Question: I am working on a requirement where I need to have a TableView with two columns which should not be independent of each other. So I am not looking for two TableViews which scroll independently instead single TableView with two columns which can scroll together. In each of the column I again need to fill up data and a screenshot.
So as far now I have modified the code in the cellForRowAtIndexPath:
'''
- (UITableViewCell *)tableView:(UITableView *)tableView cellForRowAtIndexPath:(NSIndexPath *)indexPath
{
static NSString *CellIdentifier = @"Cell";
static NSString *secondCellIdentifier = @"Cell2";
UITableViewCell *cell = [tableView dequeueReusableCellWithIdentifier:CellIdentifier];
if (cell == nil) {
cell = [[[UITableViewCell alloc] initWithStyle:UITableViewCellStyleDefault reuseIdentifier:CellIdentifier] autorelease];
}
UITableViewCell *cell2 = [tableView dequeueReusableCellWithIdentifier:secondCellIdentifier];
if (cell2 == nil) {
cell2 = [[[UITableViewCell alloc] initWithStyle:UITableViewCellStyleDefault reuseIdentifier:secondCellIdentifier] autorelease];
}
// Configure the cell...
cell.accessoryType = UITableViewCellAccessoryDetailDisclosureButton;
cell.textLabel.text = [tableList objectAtIndex:indexPath.row];
cell2.accessoryType = UITableViewCellAccessoryDetailDisclosureButton;
cell2.textLabel.text = [tableList2 objectAtIndex:indexPath.row];
UITableViewCell *twoColumnRowView = [[UITableViewCell alloc]init];
[twoColumnRowView addSubview:cell];
[twoColumnRowView addSubview:cell2];
return twoColumnRowView;
}
'''
But unfortunately I am not getting a two columned table, instead I am getting a weird output which can been seen in the screenshot.

Can someone guide me in the right direction.
P.S. I have gone through previous posts in the same forum and on internet regarding the same topic but nothing with proper explanation or example. Would be good to get a helpful information.
Thanks
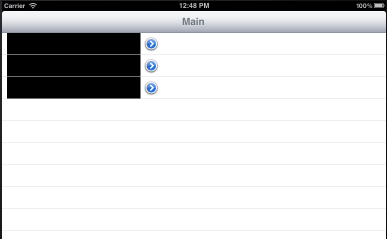
Answer: You will have to create a custom UITableViewCell that has the layout you are looking for. Then you can instantiate it in the 'tableView:cellForRowAtIndexPath:' method